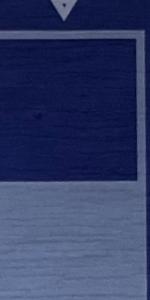
Label: Empty